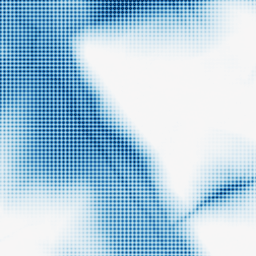
Category: morphological
Decomposition family: morphological
Decomposition parameters: operation: closing
size: 100
Upsampling method: sinc_blackman
Upsampling parameters: scale: 4
kernel_size: 4
Upsampling scale: 4